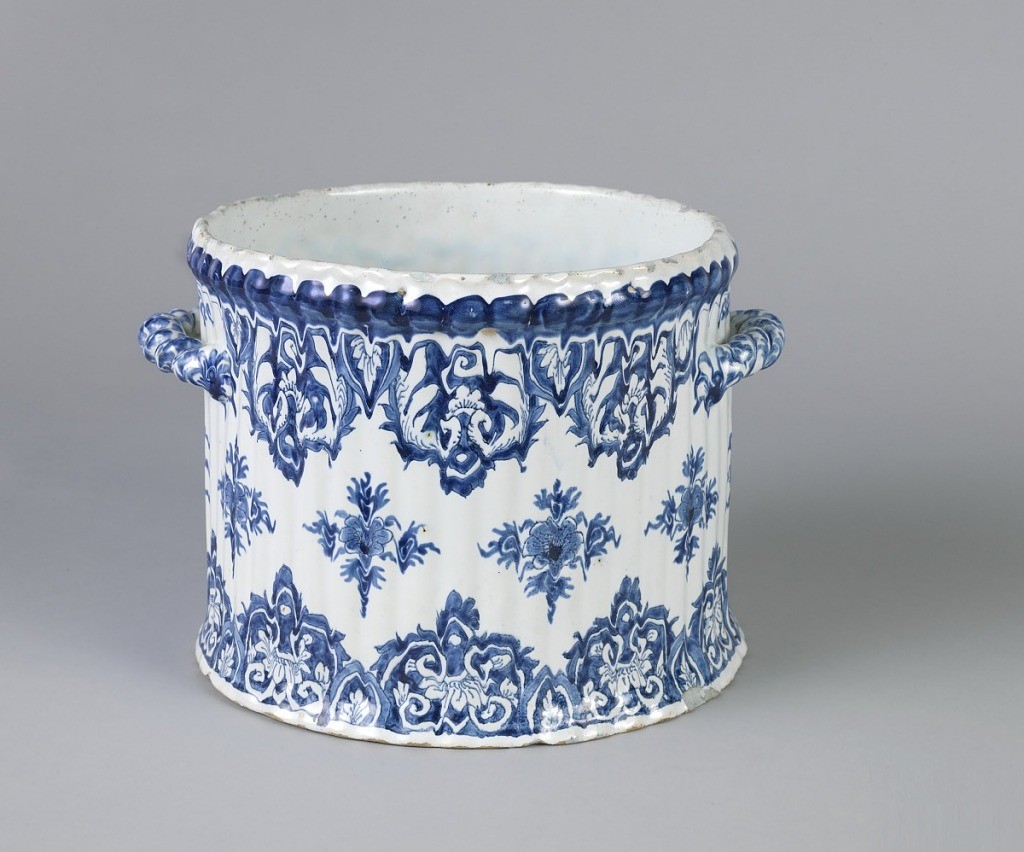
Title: Cooling pail
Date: ca. 1740
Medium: Enameled and lead-glazed molded earthenware
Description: Cylindrical with slight flare at base and slight thickening at top. Ribbed sides and horizontal twisted handles. Decorated with lambrequin-like clusters of flowers and leaves at top and bottom, and square foliate medallions about center. Surface somewhat pitted.